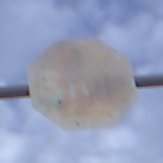
Verkehrszeichen: Stop
Umgebung: Outdoor, Nature
Tageszeit: MorningAfternoon
Wetter: Overcast
Licht: Natural
Jahreszeit: Winter
Kontrast: LowContrast